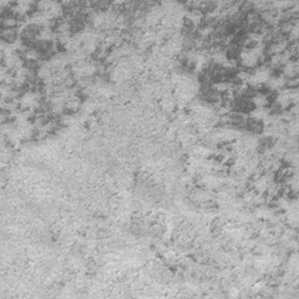
Label: frost